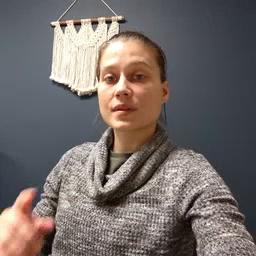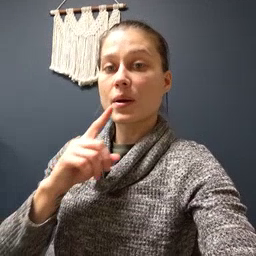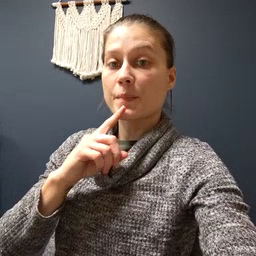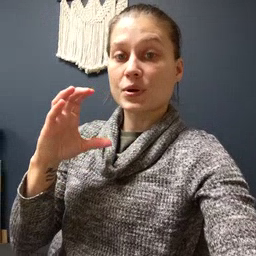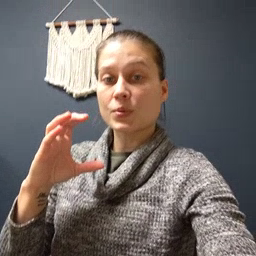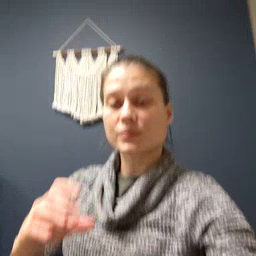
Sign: balloon